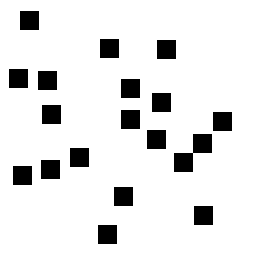
Squares: 19
Triangles: 0
Stars: 0
Total shapes: 19